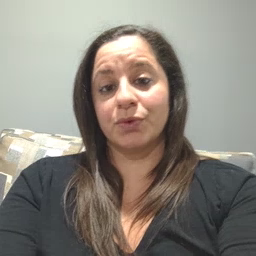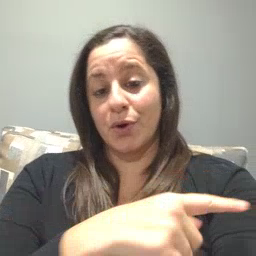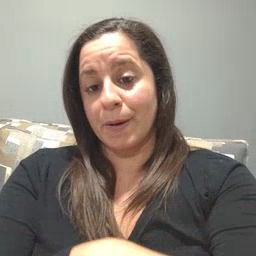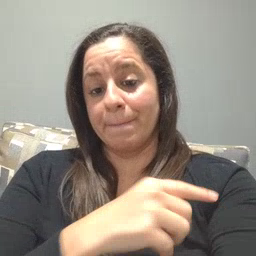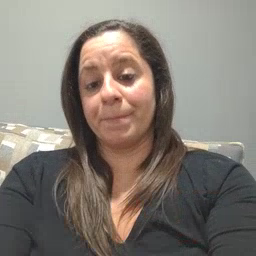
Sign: arm